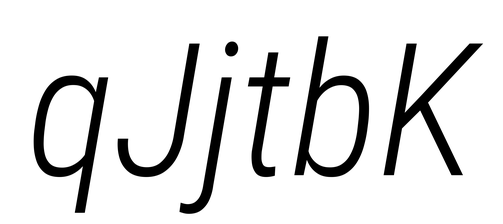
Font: Roboto-Italic_Condensed_Light_Italic